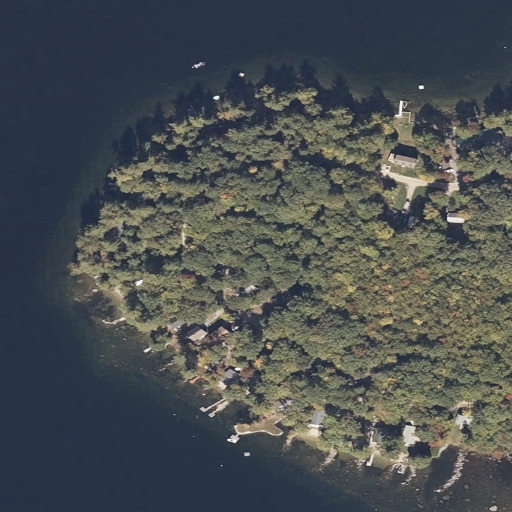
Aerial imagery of cape in Maine named Hayes Point containing open water, deciduous forest, open development, mixed forest, evergreen forest, grassland, and low intensity development